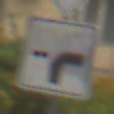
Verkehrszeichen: VerlaufVorfahrtsstrasse9
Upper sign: Vorfahrtsstrasse
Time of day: MorningAfternoon
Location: Outdoor (Urban)
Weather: Overcast
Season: NotSpecified
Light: Natural